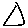
Label: triangle